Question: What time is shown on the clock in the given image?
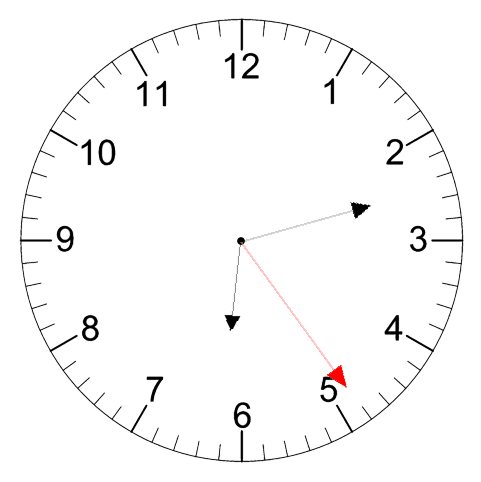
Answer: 06:12:24